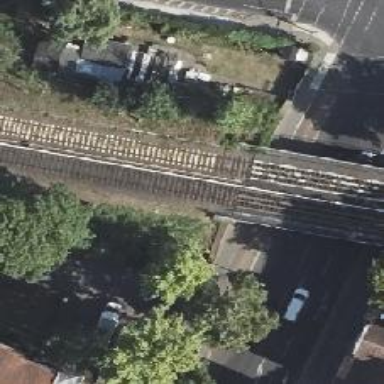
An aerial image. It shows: Bridge over railway line.